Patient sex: M
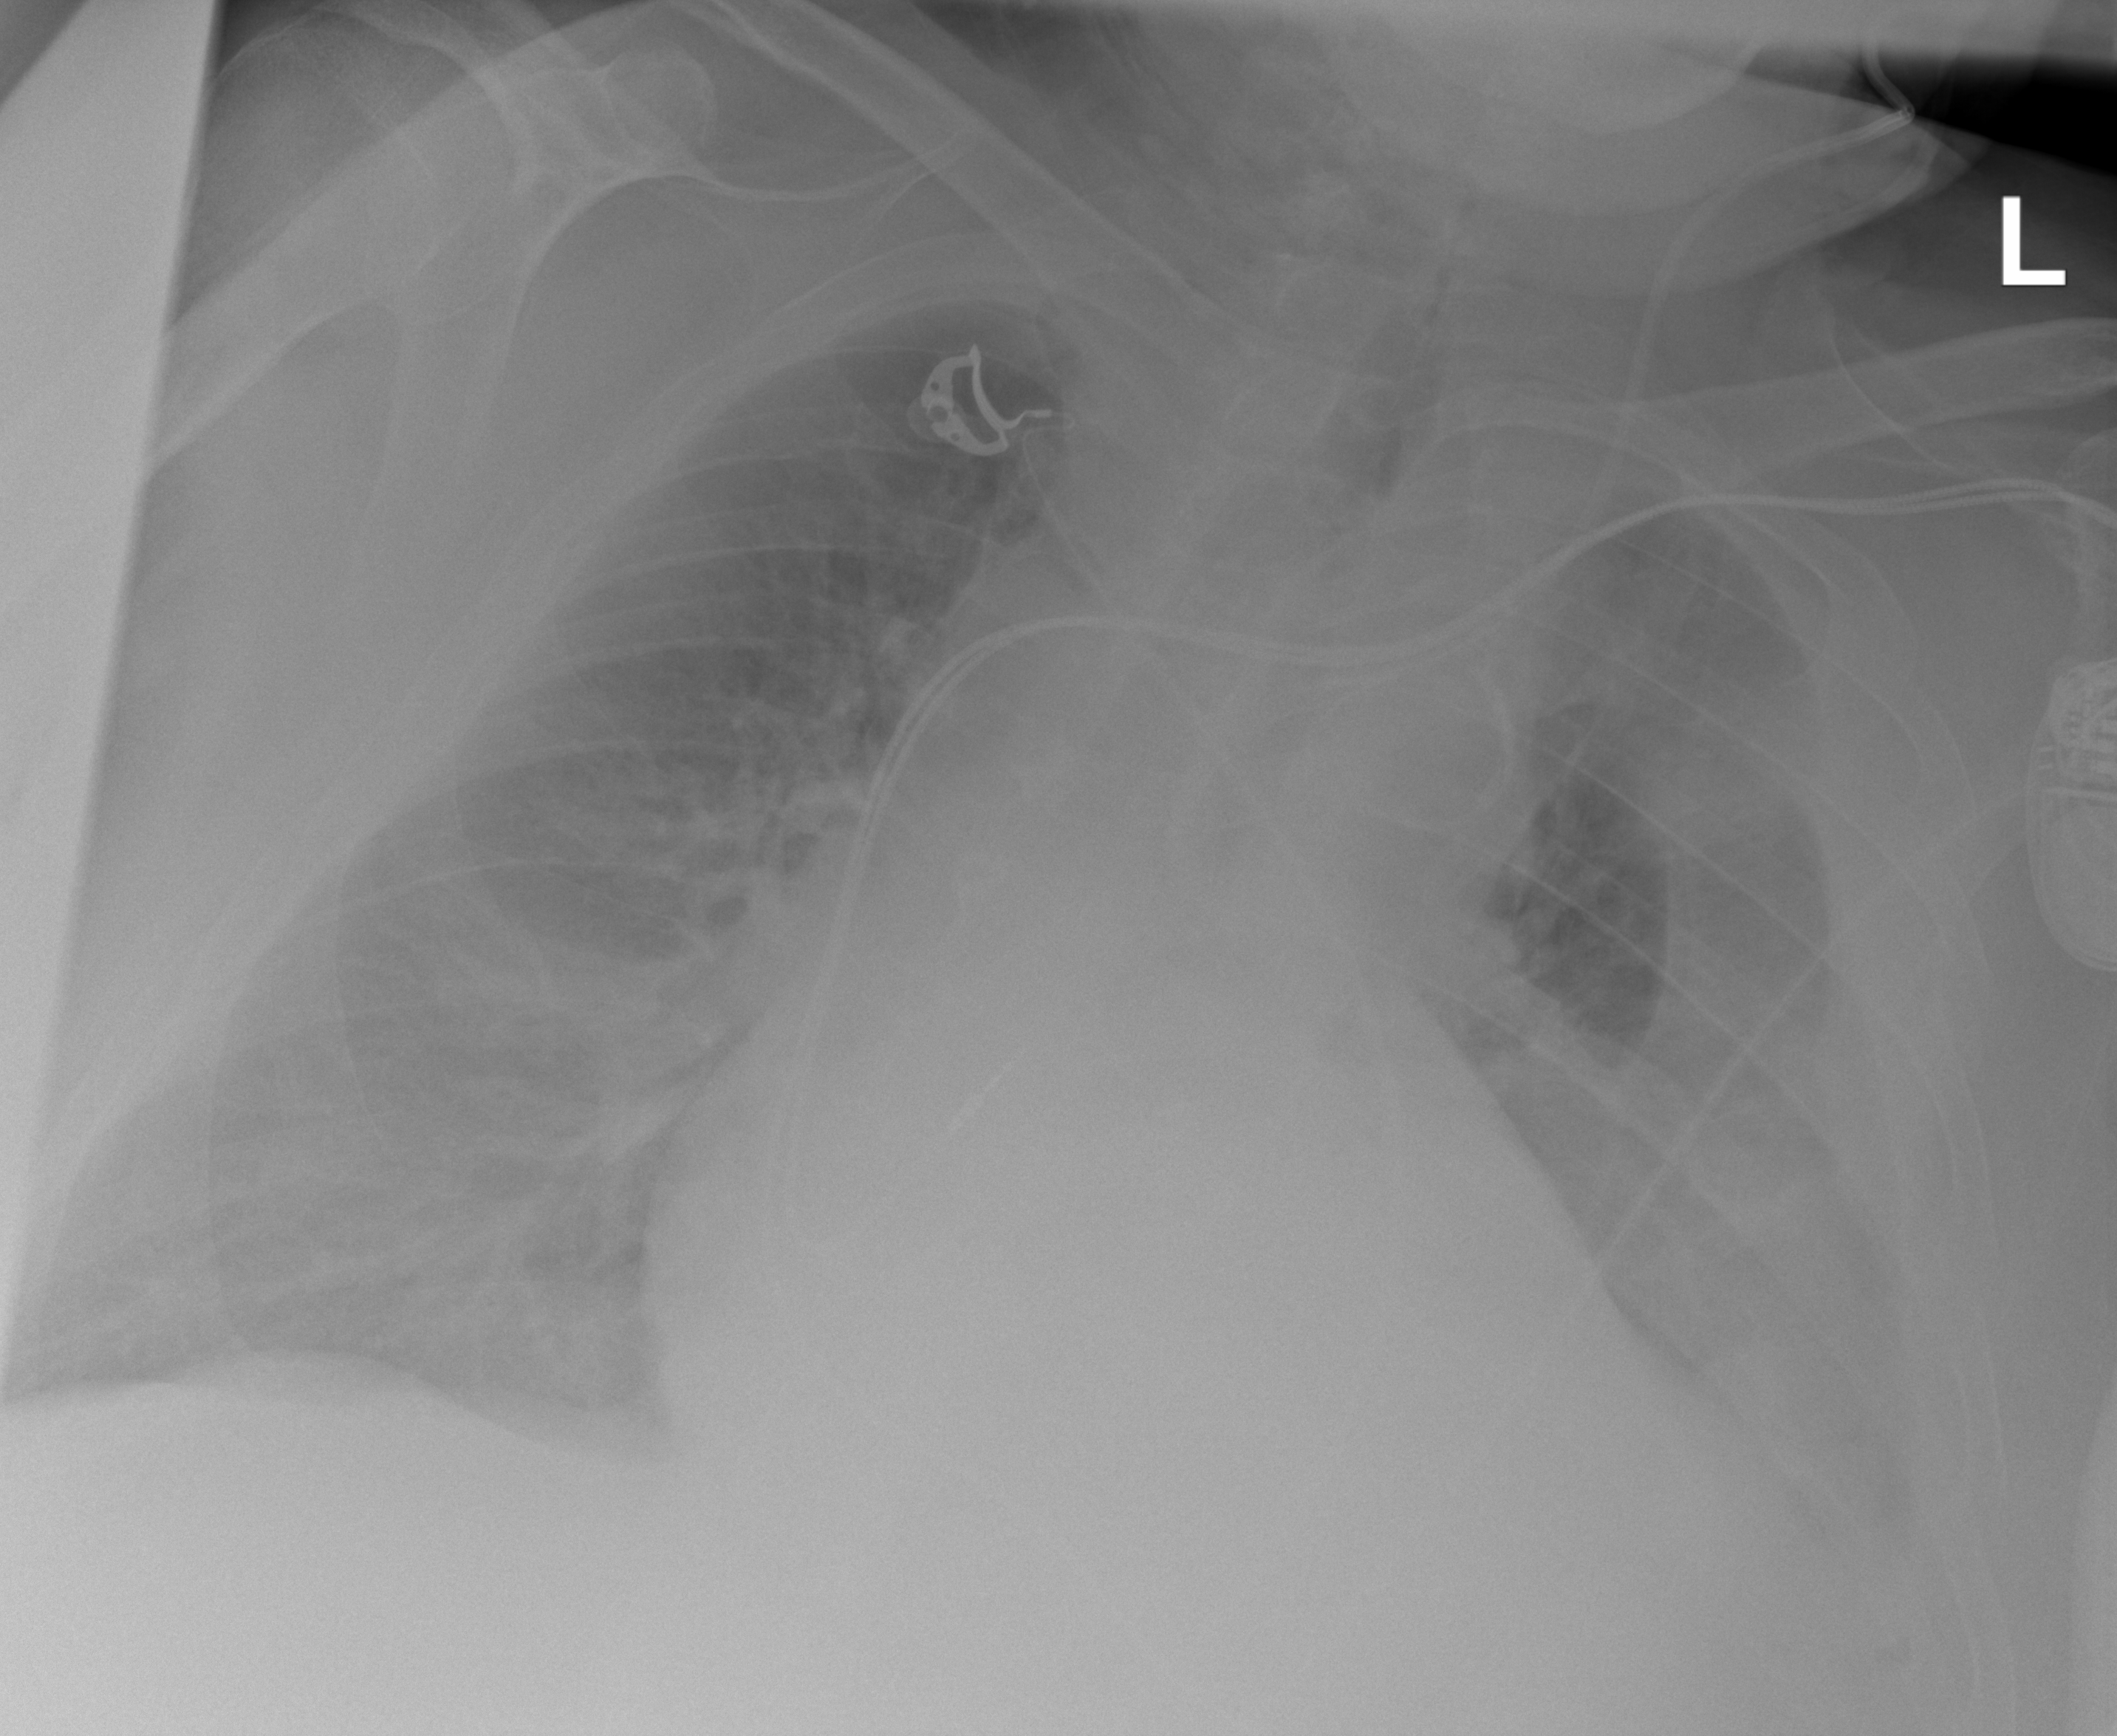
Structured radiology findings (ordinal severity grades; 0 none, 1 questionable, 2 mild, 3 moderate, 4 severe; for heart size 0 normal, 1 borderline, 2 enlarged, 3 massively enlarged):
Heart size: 2
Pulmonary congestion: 3
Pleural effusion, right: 2
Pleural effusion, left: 4
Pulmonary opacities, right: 3
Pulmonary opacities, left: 3
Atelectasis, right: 3
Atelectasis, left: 4